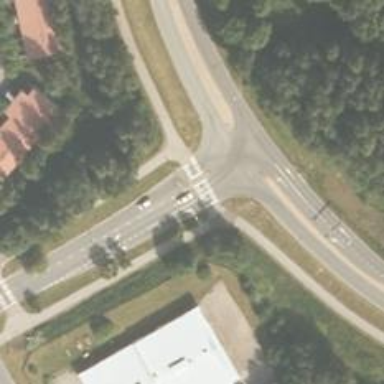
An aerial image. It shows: Road with "give way" sign.